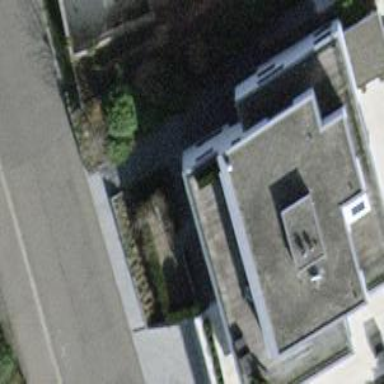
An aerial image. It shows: The building has flat roof oriented across. The roof is major part of the building.